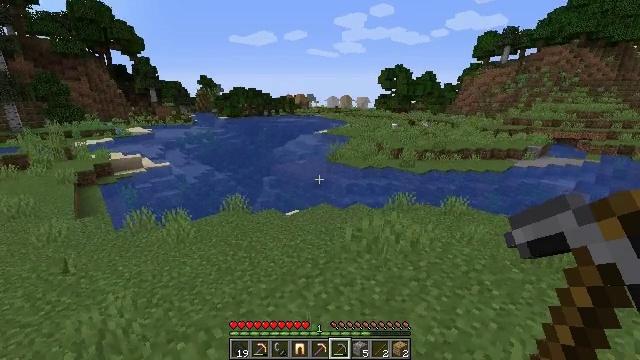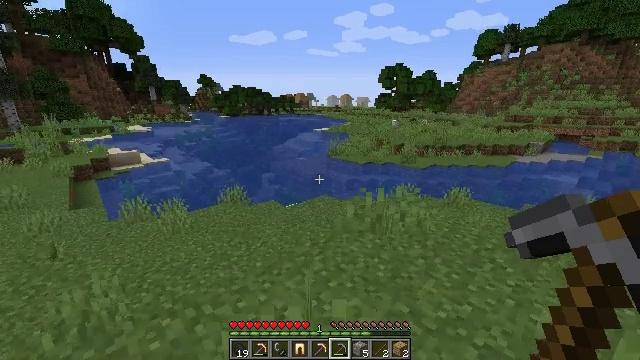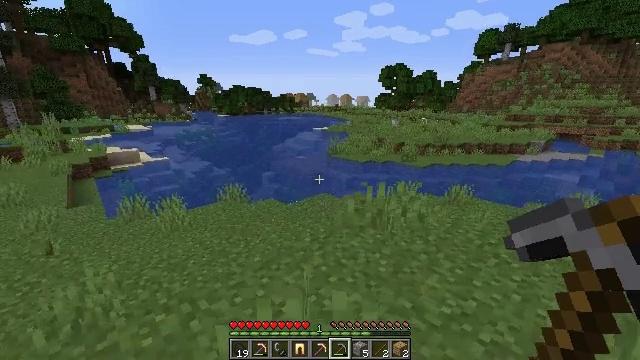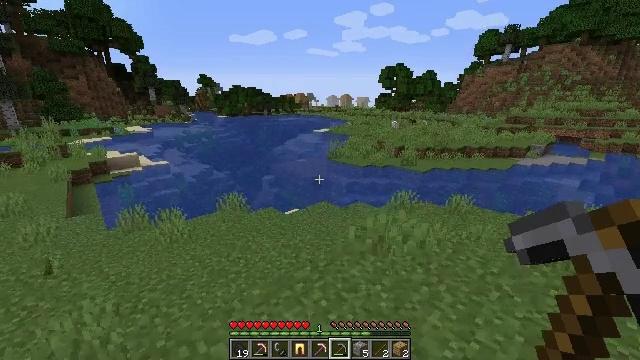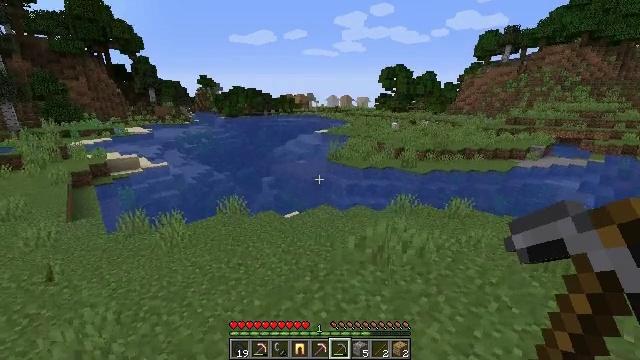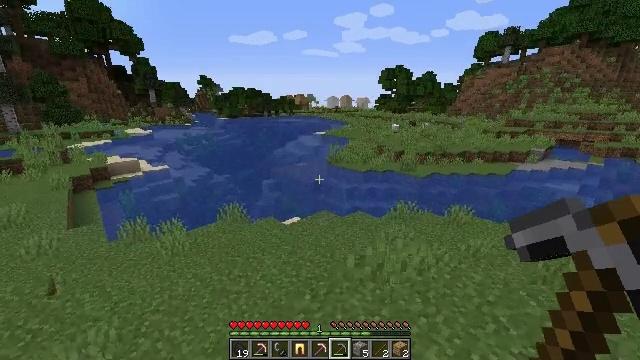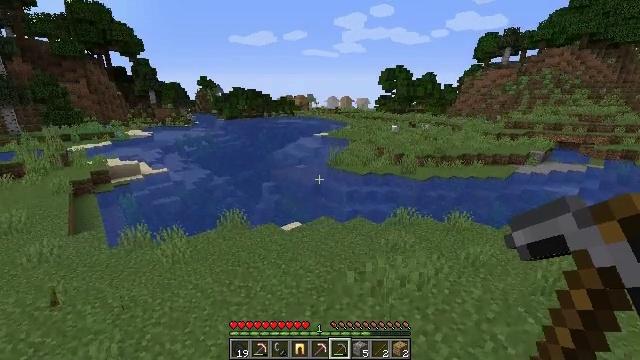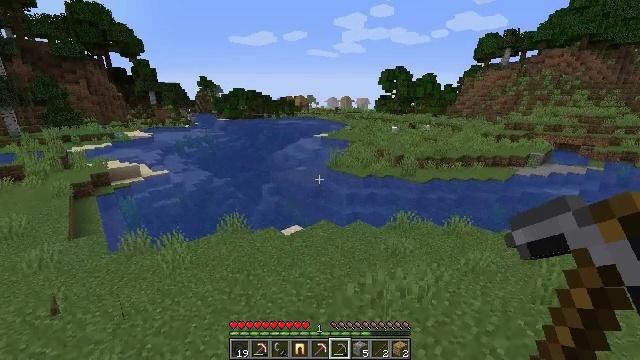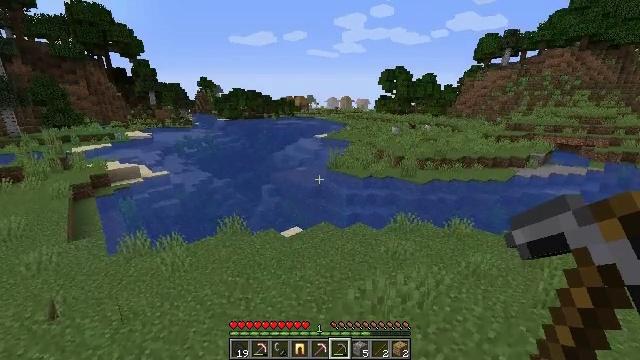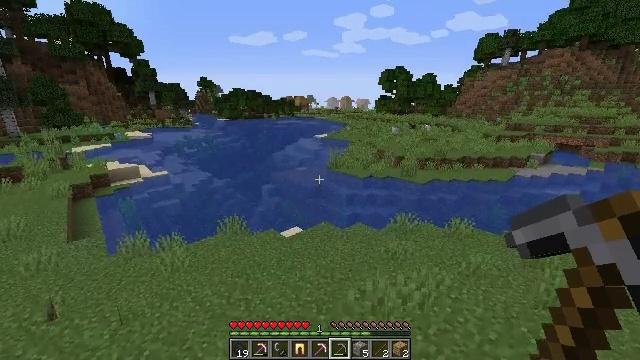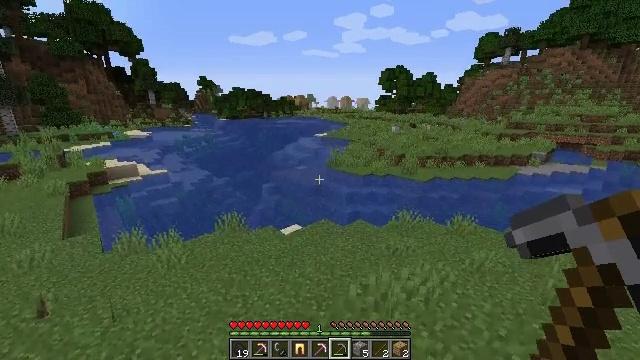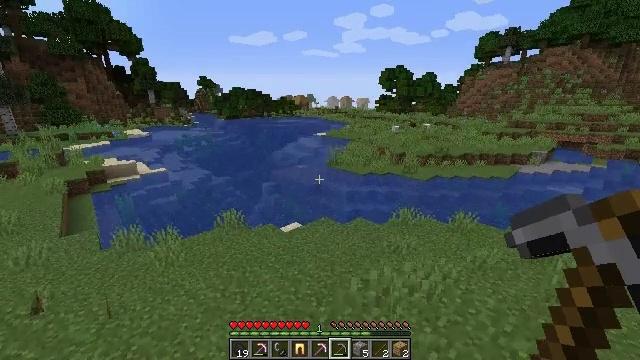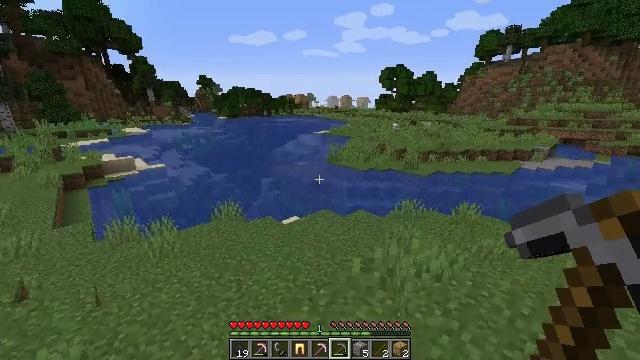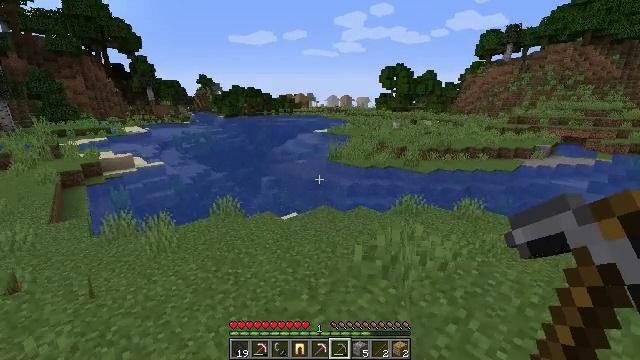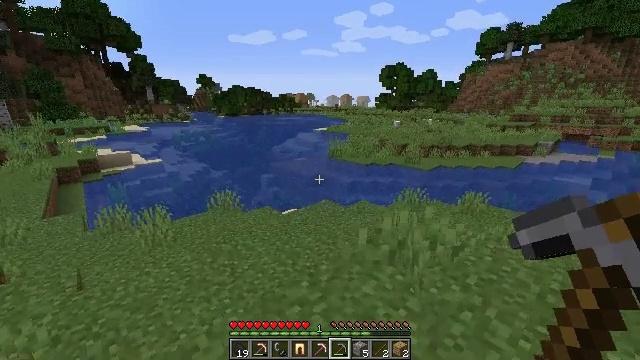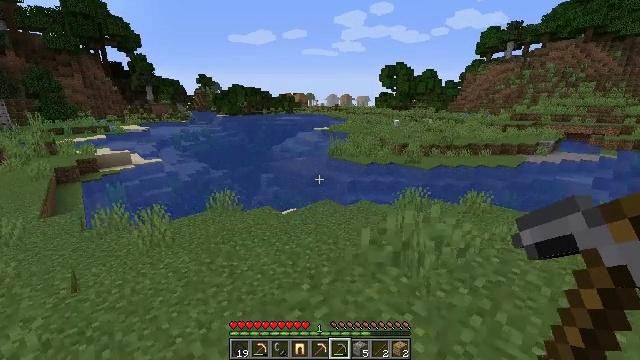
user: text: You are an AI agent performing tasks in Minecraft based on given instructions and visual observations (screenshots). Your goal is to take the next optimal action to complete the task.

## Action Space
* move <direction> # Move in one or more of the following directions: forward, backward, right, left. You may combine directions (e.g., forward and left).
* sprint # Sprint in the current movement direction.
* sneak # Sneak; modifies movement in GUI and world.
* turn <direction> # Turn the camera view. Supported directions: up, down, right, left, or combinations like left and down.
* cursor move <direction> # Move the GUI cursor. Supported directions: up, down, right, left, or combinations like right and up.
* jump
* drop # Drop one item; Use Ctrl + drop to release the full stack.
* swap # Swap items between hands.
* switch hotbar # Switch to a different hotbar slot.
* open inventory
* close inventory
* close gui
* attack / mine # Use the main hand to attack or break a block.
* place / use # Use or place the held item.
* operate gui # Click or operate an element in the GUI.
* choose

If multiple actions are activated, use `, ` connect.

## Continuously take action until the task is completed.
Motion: motion action
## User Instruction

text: Mine tall seagrass from underwater.
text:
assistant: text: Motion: jump, close inventory
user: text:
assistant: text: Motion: jump, close inventory
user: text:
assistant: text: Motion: jump
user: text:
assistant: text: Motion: jump
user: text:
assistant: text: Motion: jump
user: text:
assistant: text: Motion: jump
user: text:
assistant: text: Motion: jump
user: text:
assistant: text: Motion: move forward, jump
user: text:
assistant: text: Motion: move forward, jump
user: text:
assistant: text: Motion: move forward, jump
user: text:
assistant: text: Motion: move forward, jump
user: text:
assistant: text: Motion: move forward, jump
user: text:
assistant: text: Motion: move forward, jump
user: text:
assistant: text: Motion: move forward, jump
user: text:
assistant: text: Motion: move forward
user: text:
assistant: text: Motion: move forward
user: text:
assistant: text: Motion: move forward
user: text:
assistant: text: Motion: move forward
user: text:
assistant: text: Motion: move forward
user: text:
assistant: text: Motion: move forward
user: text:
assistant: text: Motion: move forward
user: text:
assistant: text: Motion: move forward
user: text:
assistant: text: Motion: move forward
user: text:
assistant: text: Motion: move forward
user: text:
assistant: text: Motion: move forward
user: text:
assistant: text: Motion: move forward
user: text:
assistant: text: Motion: move forward
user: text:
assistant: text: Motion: move forward
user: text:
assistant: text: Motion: move forward
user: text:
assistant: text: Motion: move forward